Question: I'm trying to integrate my app with the UPS API, however, I received an error. I think it's because I set the wrong root for my XML. I need to follow this format:
'''
<?xml version="1.0" ?>
<AccessRequest xml:lang='en-US'>
...
</AccessRequest>
<?xml version="1.0" ?>
<ShipmentConfirmRequest>
...
</ShipmentConfirmRequest>
'''
So what's the root of this XML document? I thought you were only allowed to have one.

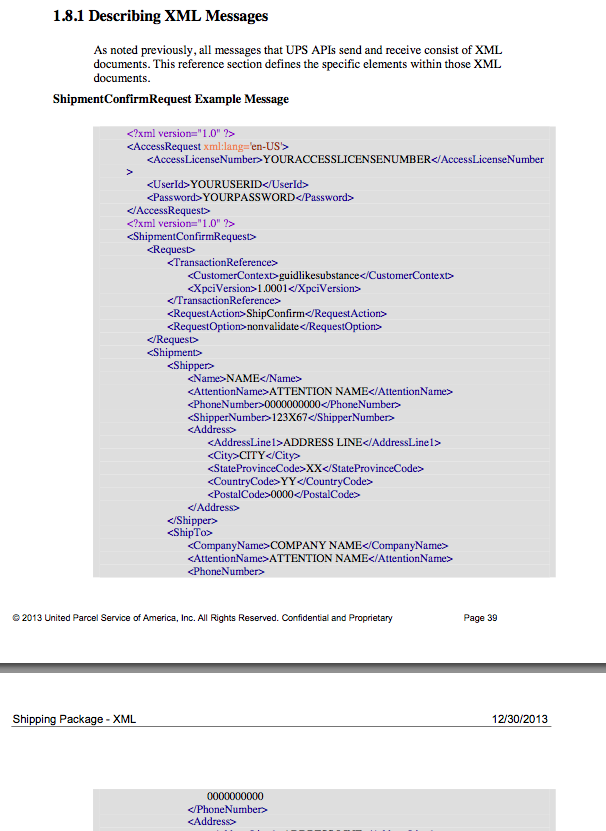
Answer: As others have said, this is not a well-formed XML document. It's two XML documents concatenated to each other. Apparently UPS expects you to use tools which can recognize this and break it apart.
Personally, I'd drop a note to the CTO of the company tell them their programmers need some basic XML education, including this response to illustrate why.
Meanwhile, the best workaround I see would be to set up a filtering Stream implementation which could be wrapped around this input. Have it recognize the '<?xml version="1.0" ?>' as a signal to return end-of-file, then parse from it a second time to read the rest of the response.